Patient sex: F
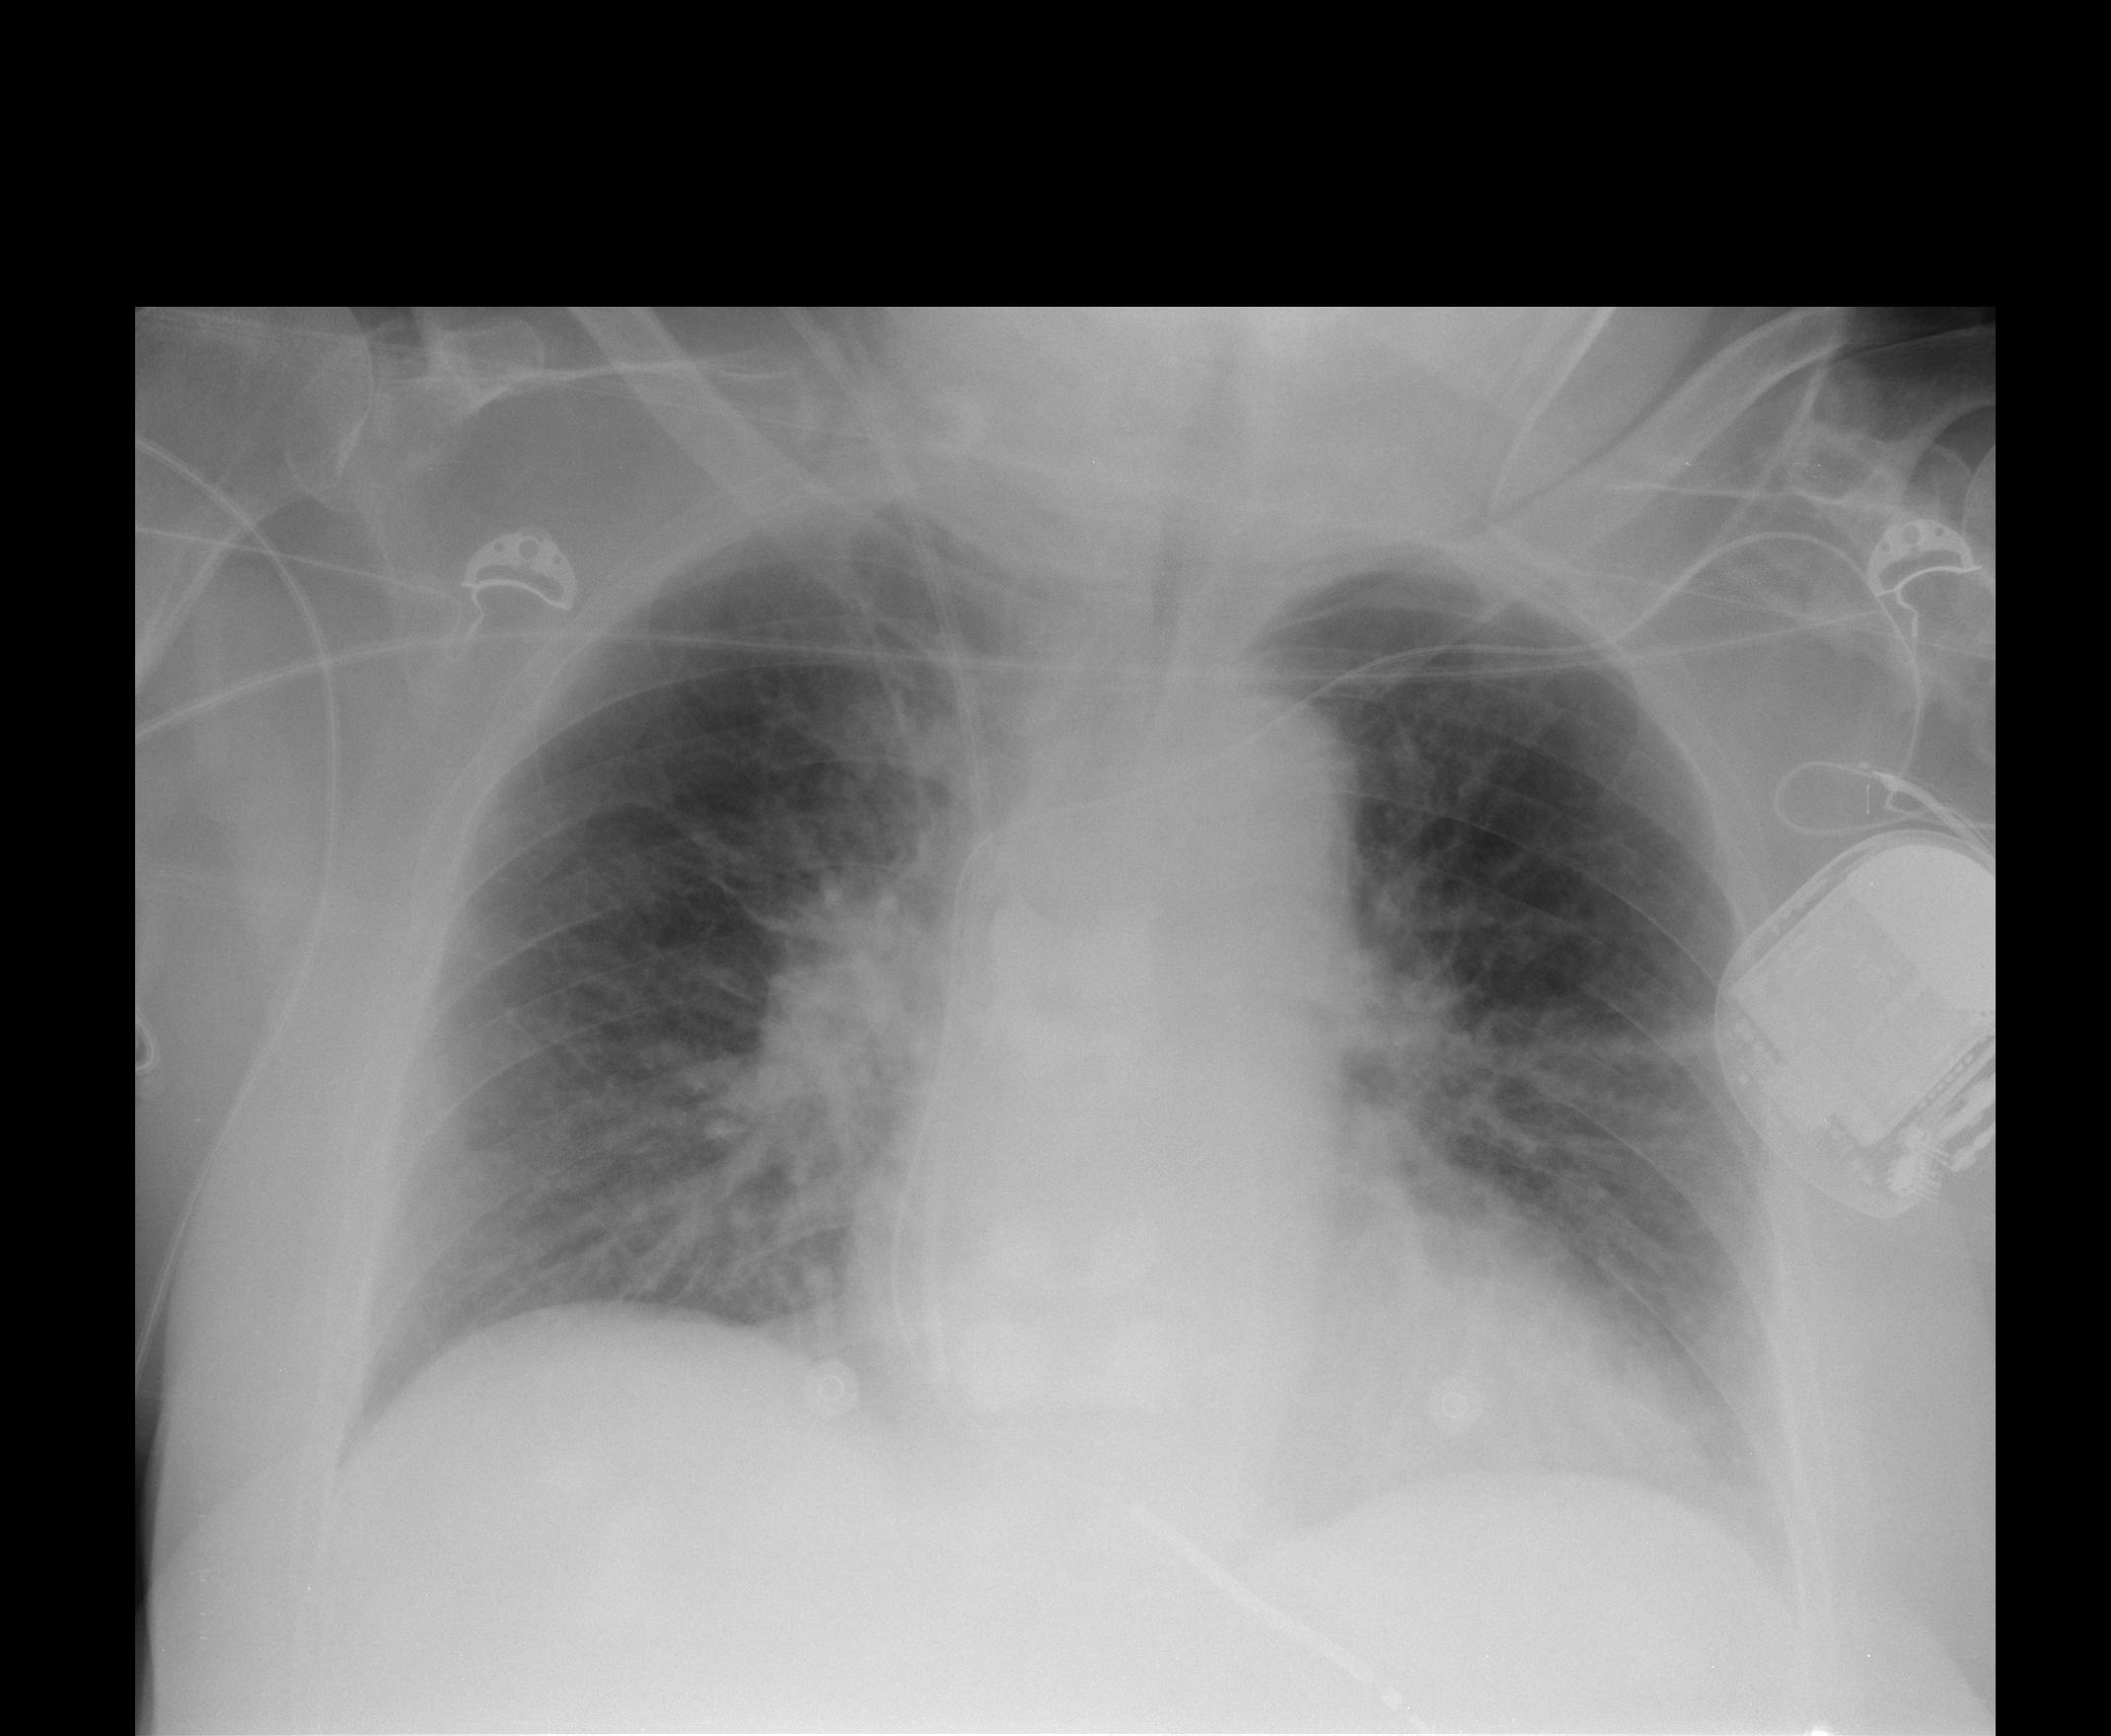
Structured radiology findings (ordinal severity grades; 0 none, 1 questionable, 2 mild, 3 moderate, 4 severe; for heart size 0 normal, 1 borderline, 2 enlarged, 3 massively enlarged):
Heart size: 1
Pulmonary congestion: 2
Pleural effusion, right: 0
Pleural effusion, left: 0
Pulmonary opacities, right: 0
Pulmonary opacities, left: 0
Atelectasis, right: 2
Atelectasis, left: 2